Question: I am a seasoned C# coder, but quite the JavaScript novice, and I am now trying to get a pure JavaScript component, the very competent Kendo UI DataSource, to talk nicely to my C# MVC3/4 controllers.* I would like to be able to examine certain JavaScript objects so I can fine tune my client side model mapping code, but the view of objects in the Chrome debugging console is a little cluttered and low level.
Is there a Chrome add-in I can use for visualising JavaScript objects while debugging script, and failing that, a nice object visualizer that I can use to output object visualizations as HTML. I can then toggle whether this is active, built a visual object graph for a debugging session, then switch the visualiser off again for normal operations in my client scripts.
** This question is a much broader and differently targetted one that shares only the same goal of my other question, <URL> However, that question is more technology specific and covers the whole client-server roundtrip, where this one is specific to only visualising JavaScript objects on the client.
Based on suggestions below, 'console.log' does provide adequate output for runtime inspection, but often the console is a busy place, and I would prefer to output a persistent visualization elsewhere, with all properties in the object expanded, but without the 'internals' e.g. __id and __proto, as seen in the image. I would just like to see 'models' as an array of two objects, each with only Id and Name properties.

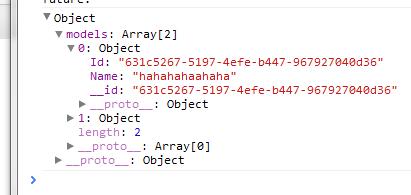
Answer: I find it more useful to send the object to the console than inspect it inside the debugger. It's less cluttered and you don't have to go searching through your code for a breakpoint. If you just do a 'console.log(object)', then hit F12 and select the Console, your object will be sitting there ready to be inspected.
If you do a 'console.log' on the 'models' property, it will come out like this:

Or, if you prefer, you could use something like this to spit out the information without you having to click any arrows:
'''
function logModels(models) {
for (o in models) for (p in models[o])
console.log(p +' ' + models[o][p]);
}
'''
Which looks like this:

You can also filter the console to only display 'Logs' by clicking the appropriate button at the bottom of the bar.